Interaction volume radius: 5 \u00c5
Interaction volume height: 10 \u00c5
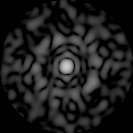
Disorder parameter: 0.8591